Question: Count the number of objects in the diagram.
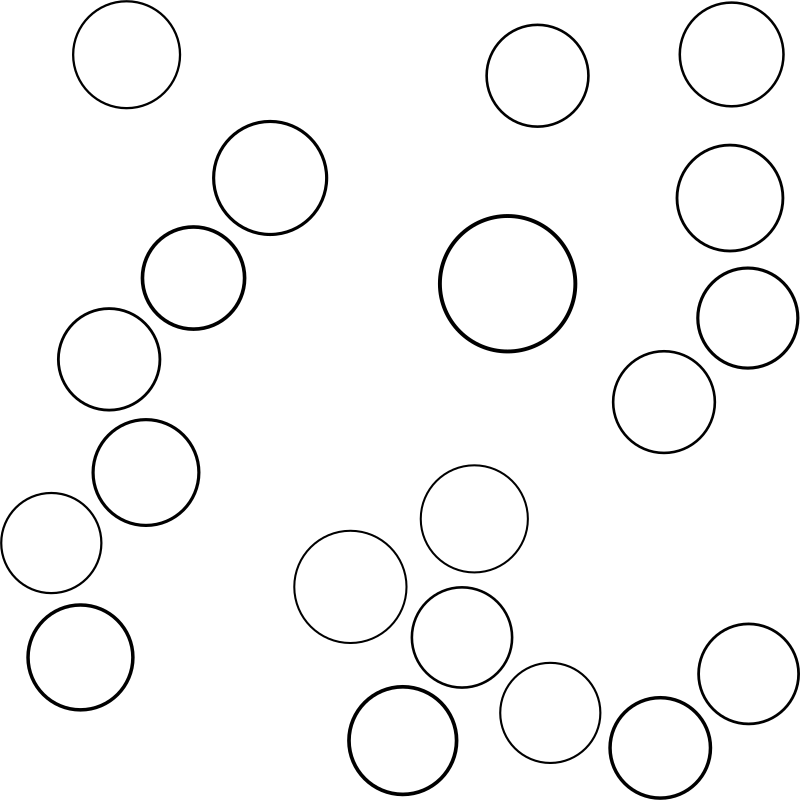
Answer: 20